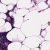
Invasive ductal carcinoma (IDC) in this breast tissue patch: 0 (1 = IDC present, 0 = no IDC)